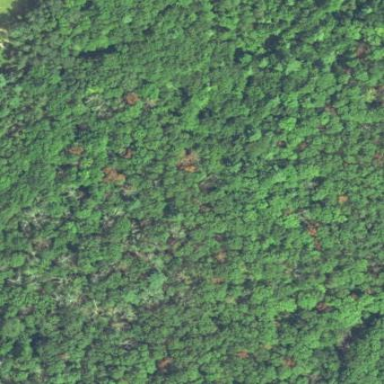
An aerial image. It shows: Mixed woodland with various types of leaves.